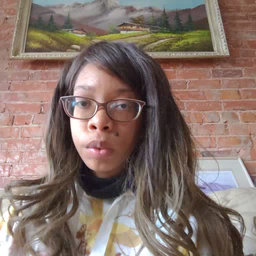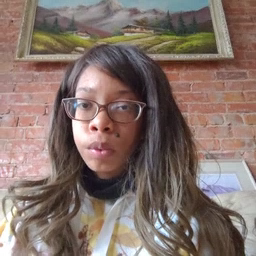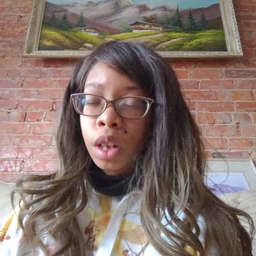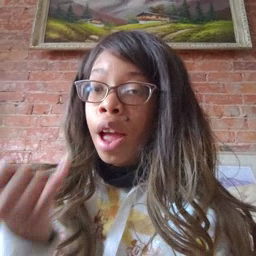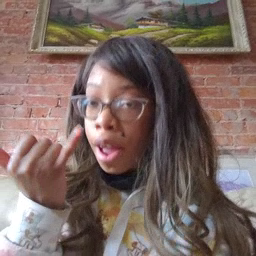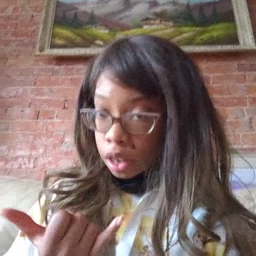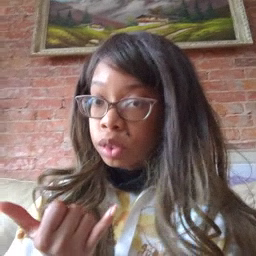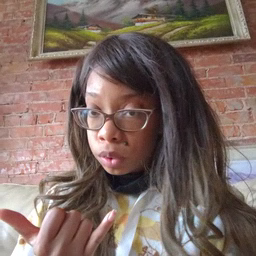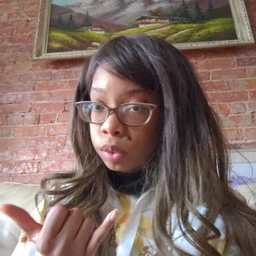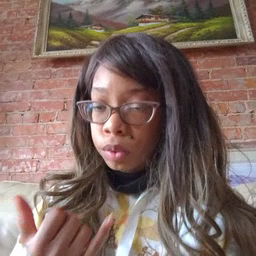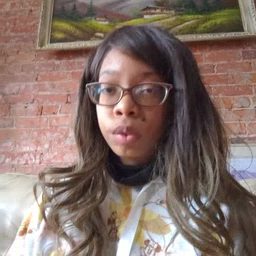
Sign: now